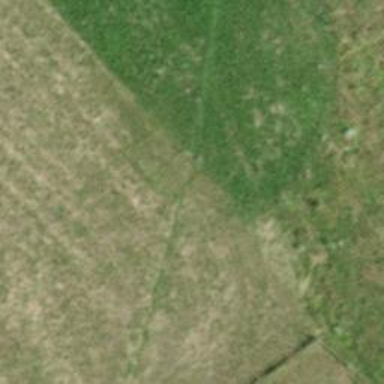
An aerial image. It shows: Grass path.